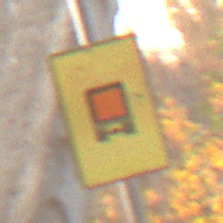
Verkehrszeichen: KennzeichnungspflichtigeFahrzeugeGefaehrlicheGueterOhnePfeilsymbol
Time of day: SunriseSunset
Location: Roofed (Suburban)
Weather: Clear
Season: NotSpecified
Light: Natural